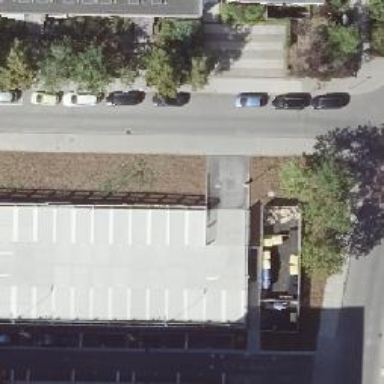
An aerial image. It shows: Entrance to multi-storey parking facility.